Question: I've already checked the code on DevTools and it shows the problem:

The icon is actually wider than I would like. I've already tried changing its size, padding, margin, etc, but with no good results. Does anyone know how to solve this problem?
<URL>
'''
<a href="#about">
<i class="fa fa-angle-double-down fa-stack-1x" style="color: black";></i>
</a>
'''
'''
element.style {
color: black;
}
.fa, .fas {
font-weight: 900;
font-size: 35px;
}
'''
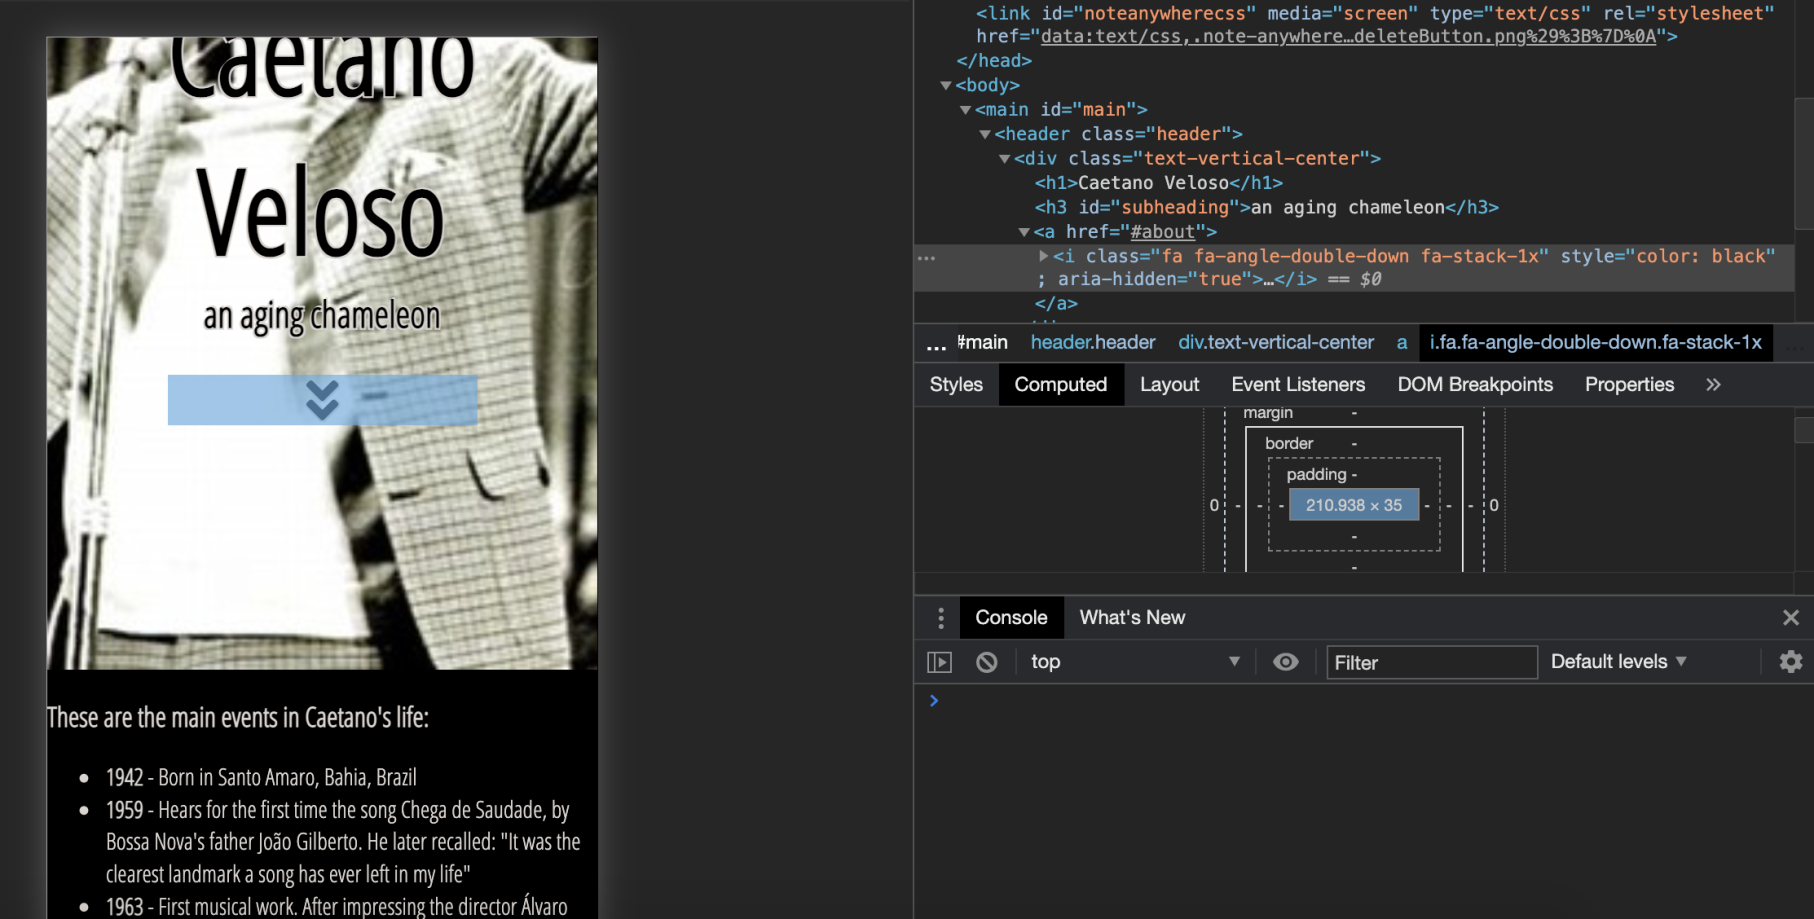
Answer: Remove the '.fa-stack-1x' class on your icon. That will fix it. That class specifically is setting the width to be 100%. I removed it on my browser and it works fine with out it.